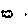
Label: cloud